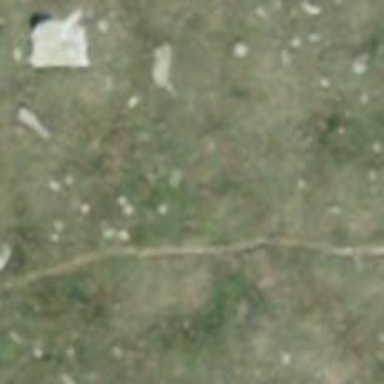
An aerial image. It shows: Path on the ground.